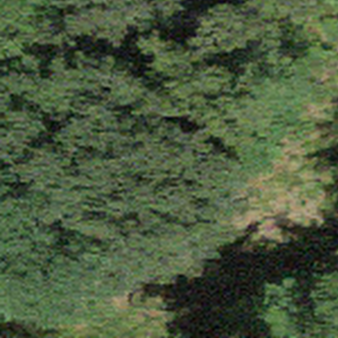
Label: other